Field crop: maize
Growth stage: 1
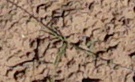
Species: lolium